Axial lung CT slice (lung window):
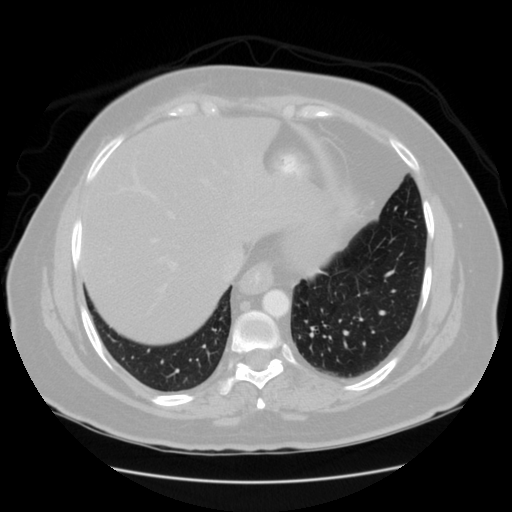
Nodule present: no